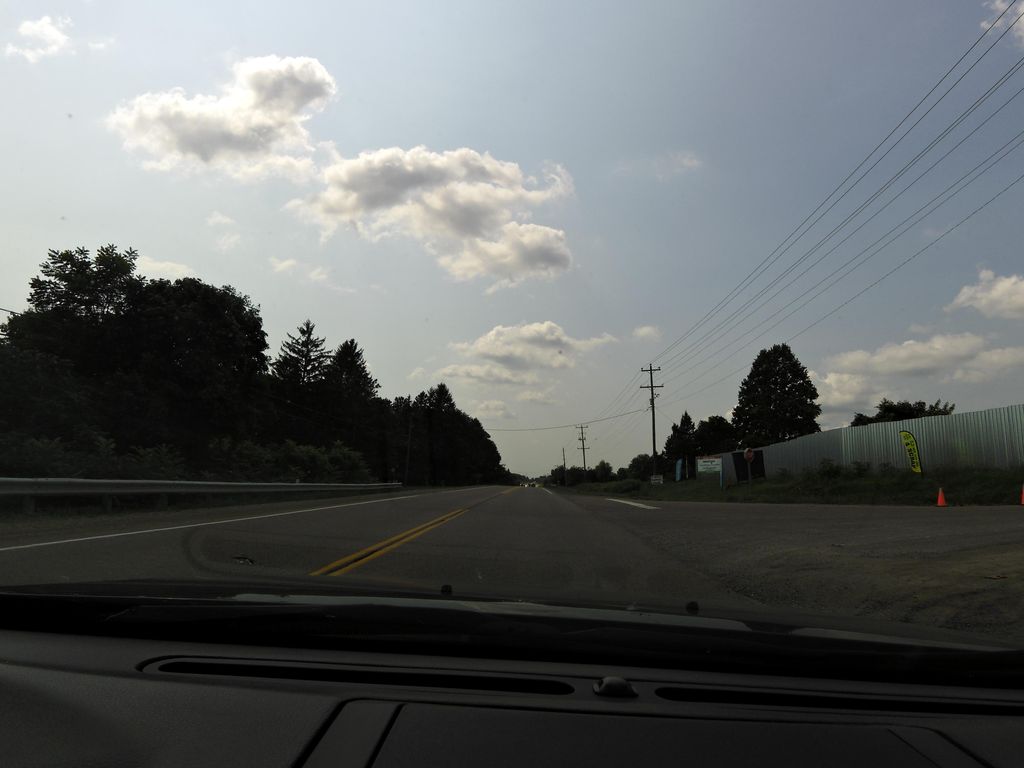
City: hamilton